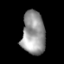
Tissue: lung
Cell type: Epithelial cells
Senescence score: 0.242
Nuclear area (px): 982
Mean DAPI intensity: 150.596